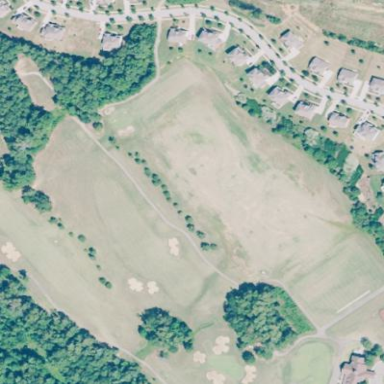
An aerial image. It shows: Golf course.